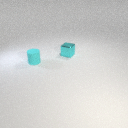
small cyan metal cube behind small cyan rubber cylinder